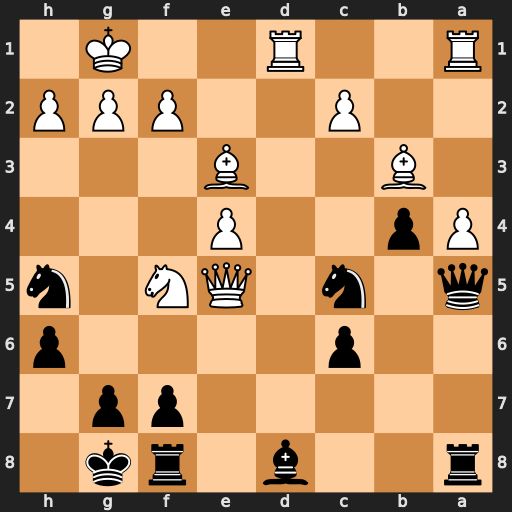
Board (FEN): r2b1rk1/5pp1/2p4p/q1n1QN1n/Pp2P3/1B2B3/2P2PPP/R2R2K1
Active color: b
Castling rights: -
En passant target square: -
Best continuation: Nxb3 Qxa5 Nxa5